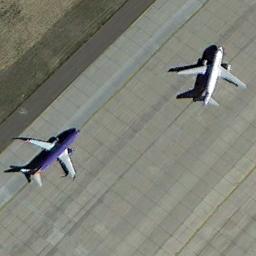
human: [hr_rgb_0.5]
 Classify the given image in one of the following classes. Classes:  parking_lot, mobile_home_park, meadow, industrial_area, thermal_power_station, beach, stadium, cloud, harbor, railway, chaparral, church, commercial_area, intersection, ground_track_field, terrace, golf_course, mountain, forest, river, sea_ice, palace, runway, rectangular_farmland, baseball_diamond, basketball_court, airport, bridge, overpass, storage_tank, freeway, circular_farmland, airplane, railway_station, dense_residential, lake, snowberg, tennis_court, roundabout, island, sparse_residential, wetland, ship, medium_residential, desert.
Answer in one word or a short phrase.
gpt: airplane